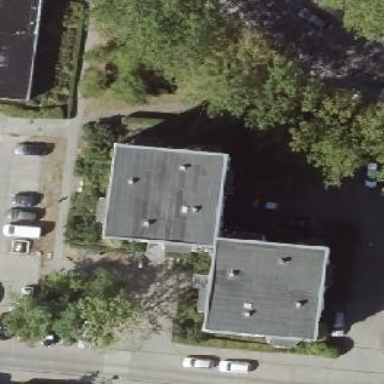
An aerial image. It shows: Flat-roofed apartment building.